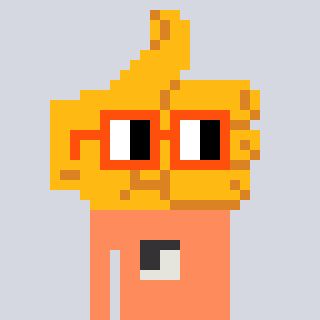
a pixel art character with square orange glasses, a thumbsup-shaped head and a peachy-colored body on a cool background